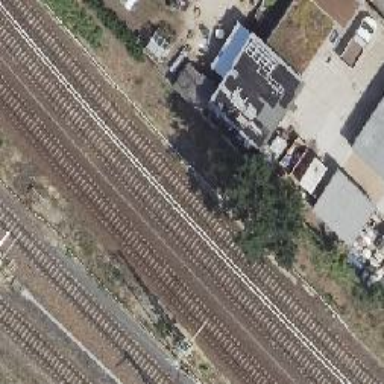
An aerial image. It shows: Railway signal.